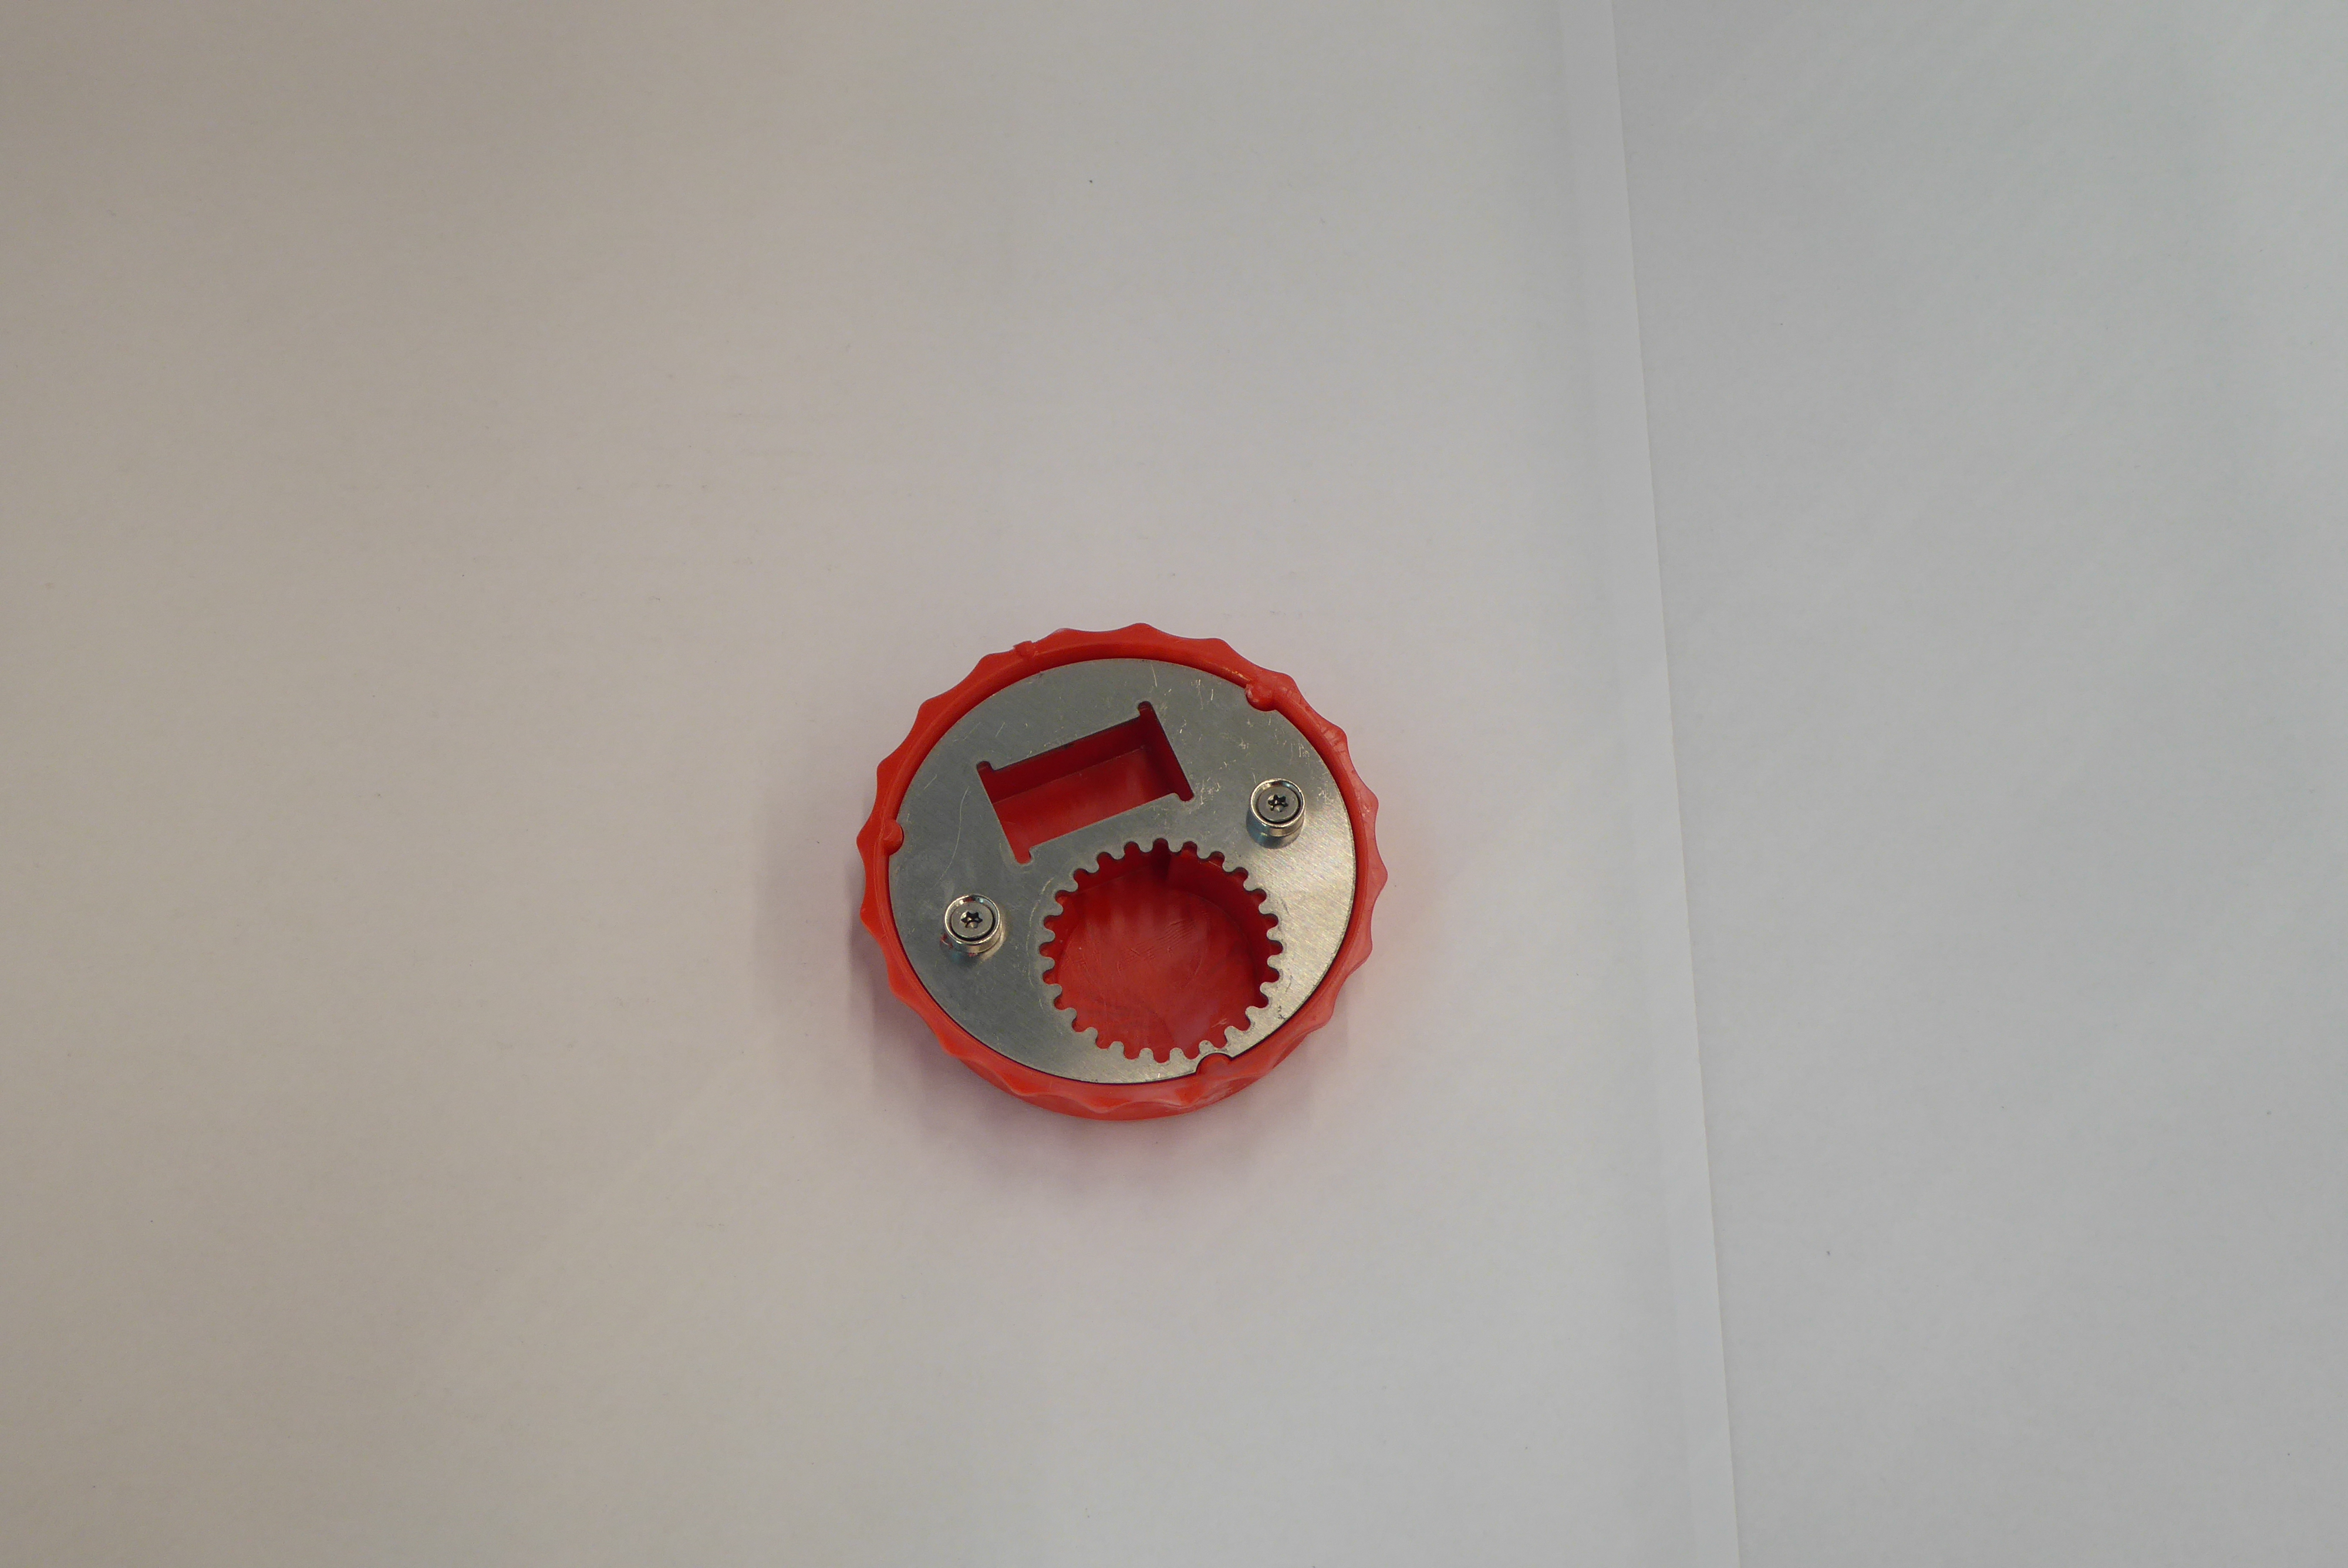
Label: Bottle Opener